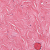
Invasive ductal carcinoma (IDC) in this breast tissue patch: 0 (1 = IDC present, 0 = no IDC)